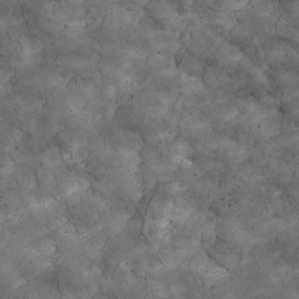
Label: non_frost